Field crop: maize
Growth stage: 1
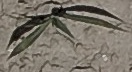
Species: sorghum